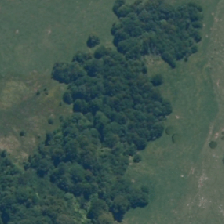
Land cover: indigenous_forest